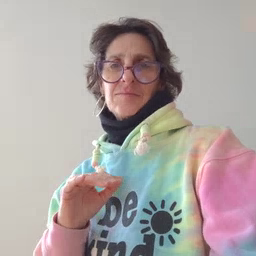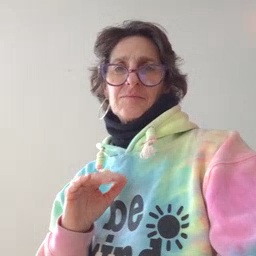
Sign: will